Interaction volume radius: 5 \u00c5
Interaction volume height: 10 \u00c5
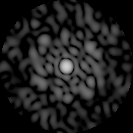
Disorder parameter: 0.8775